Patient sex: M
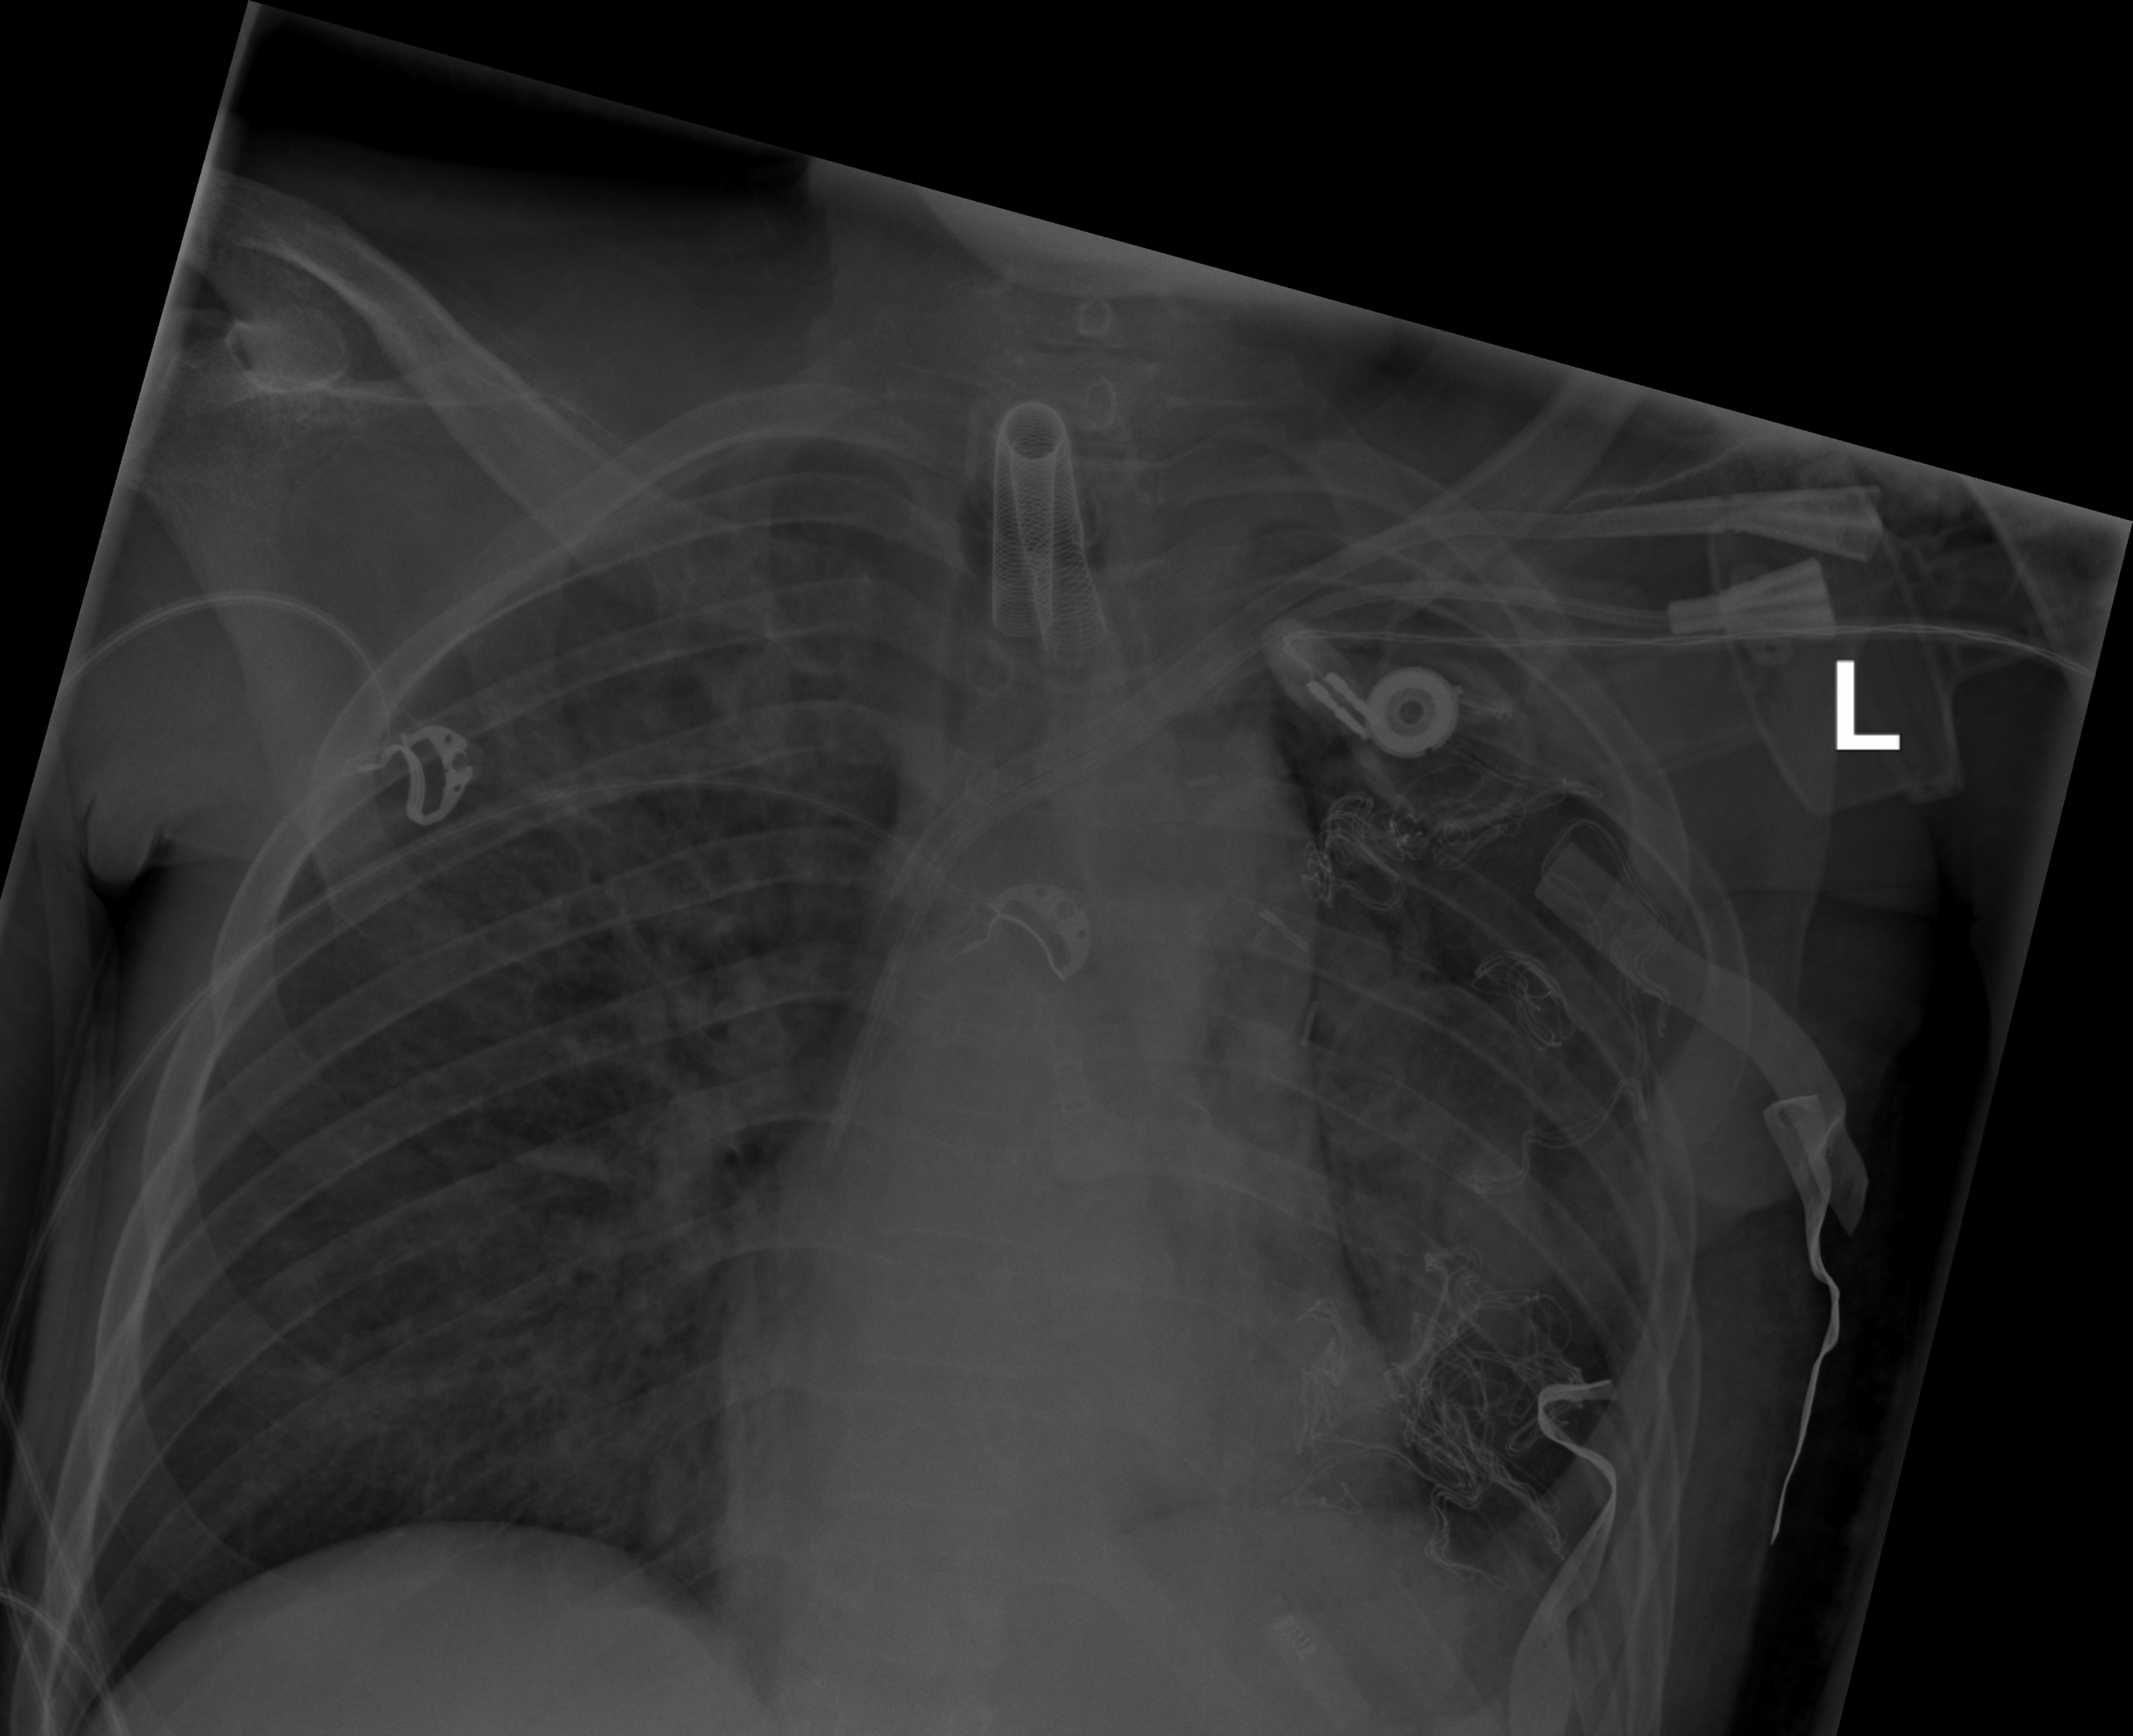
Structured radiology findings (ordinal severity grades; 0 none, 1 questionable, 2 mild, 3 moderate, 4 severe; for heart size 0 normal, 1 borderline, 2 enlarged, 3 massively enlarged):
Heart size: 0
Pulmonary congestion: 0
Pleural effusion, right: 0
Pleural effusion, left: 1
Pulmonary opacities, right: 1
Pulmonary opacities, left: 3
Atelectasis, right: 0
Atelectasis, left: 2